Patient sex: F
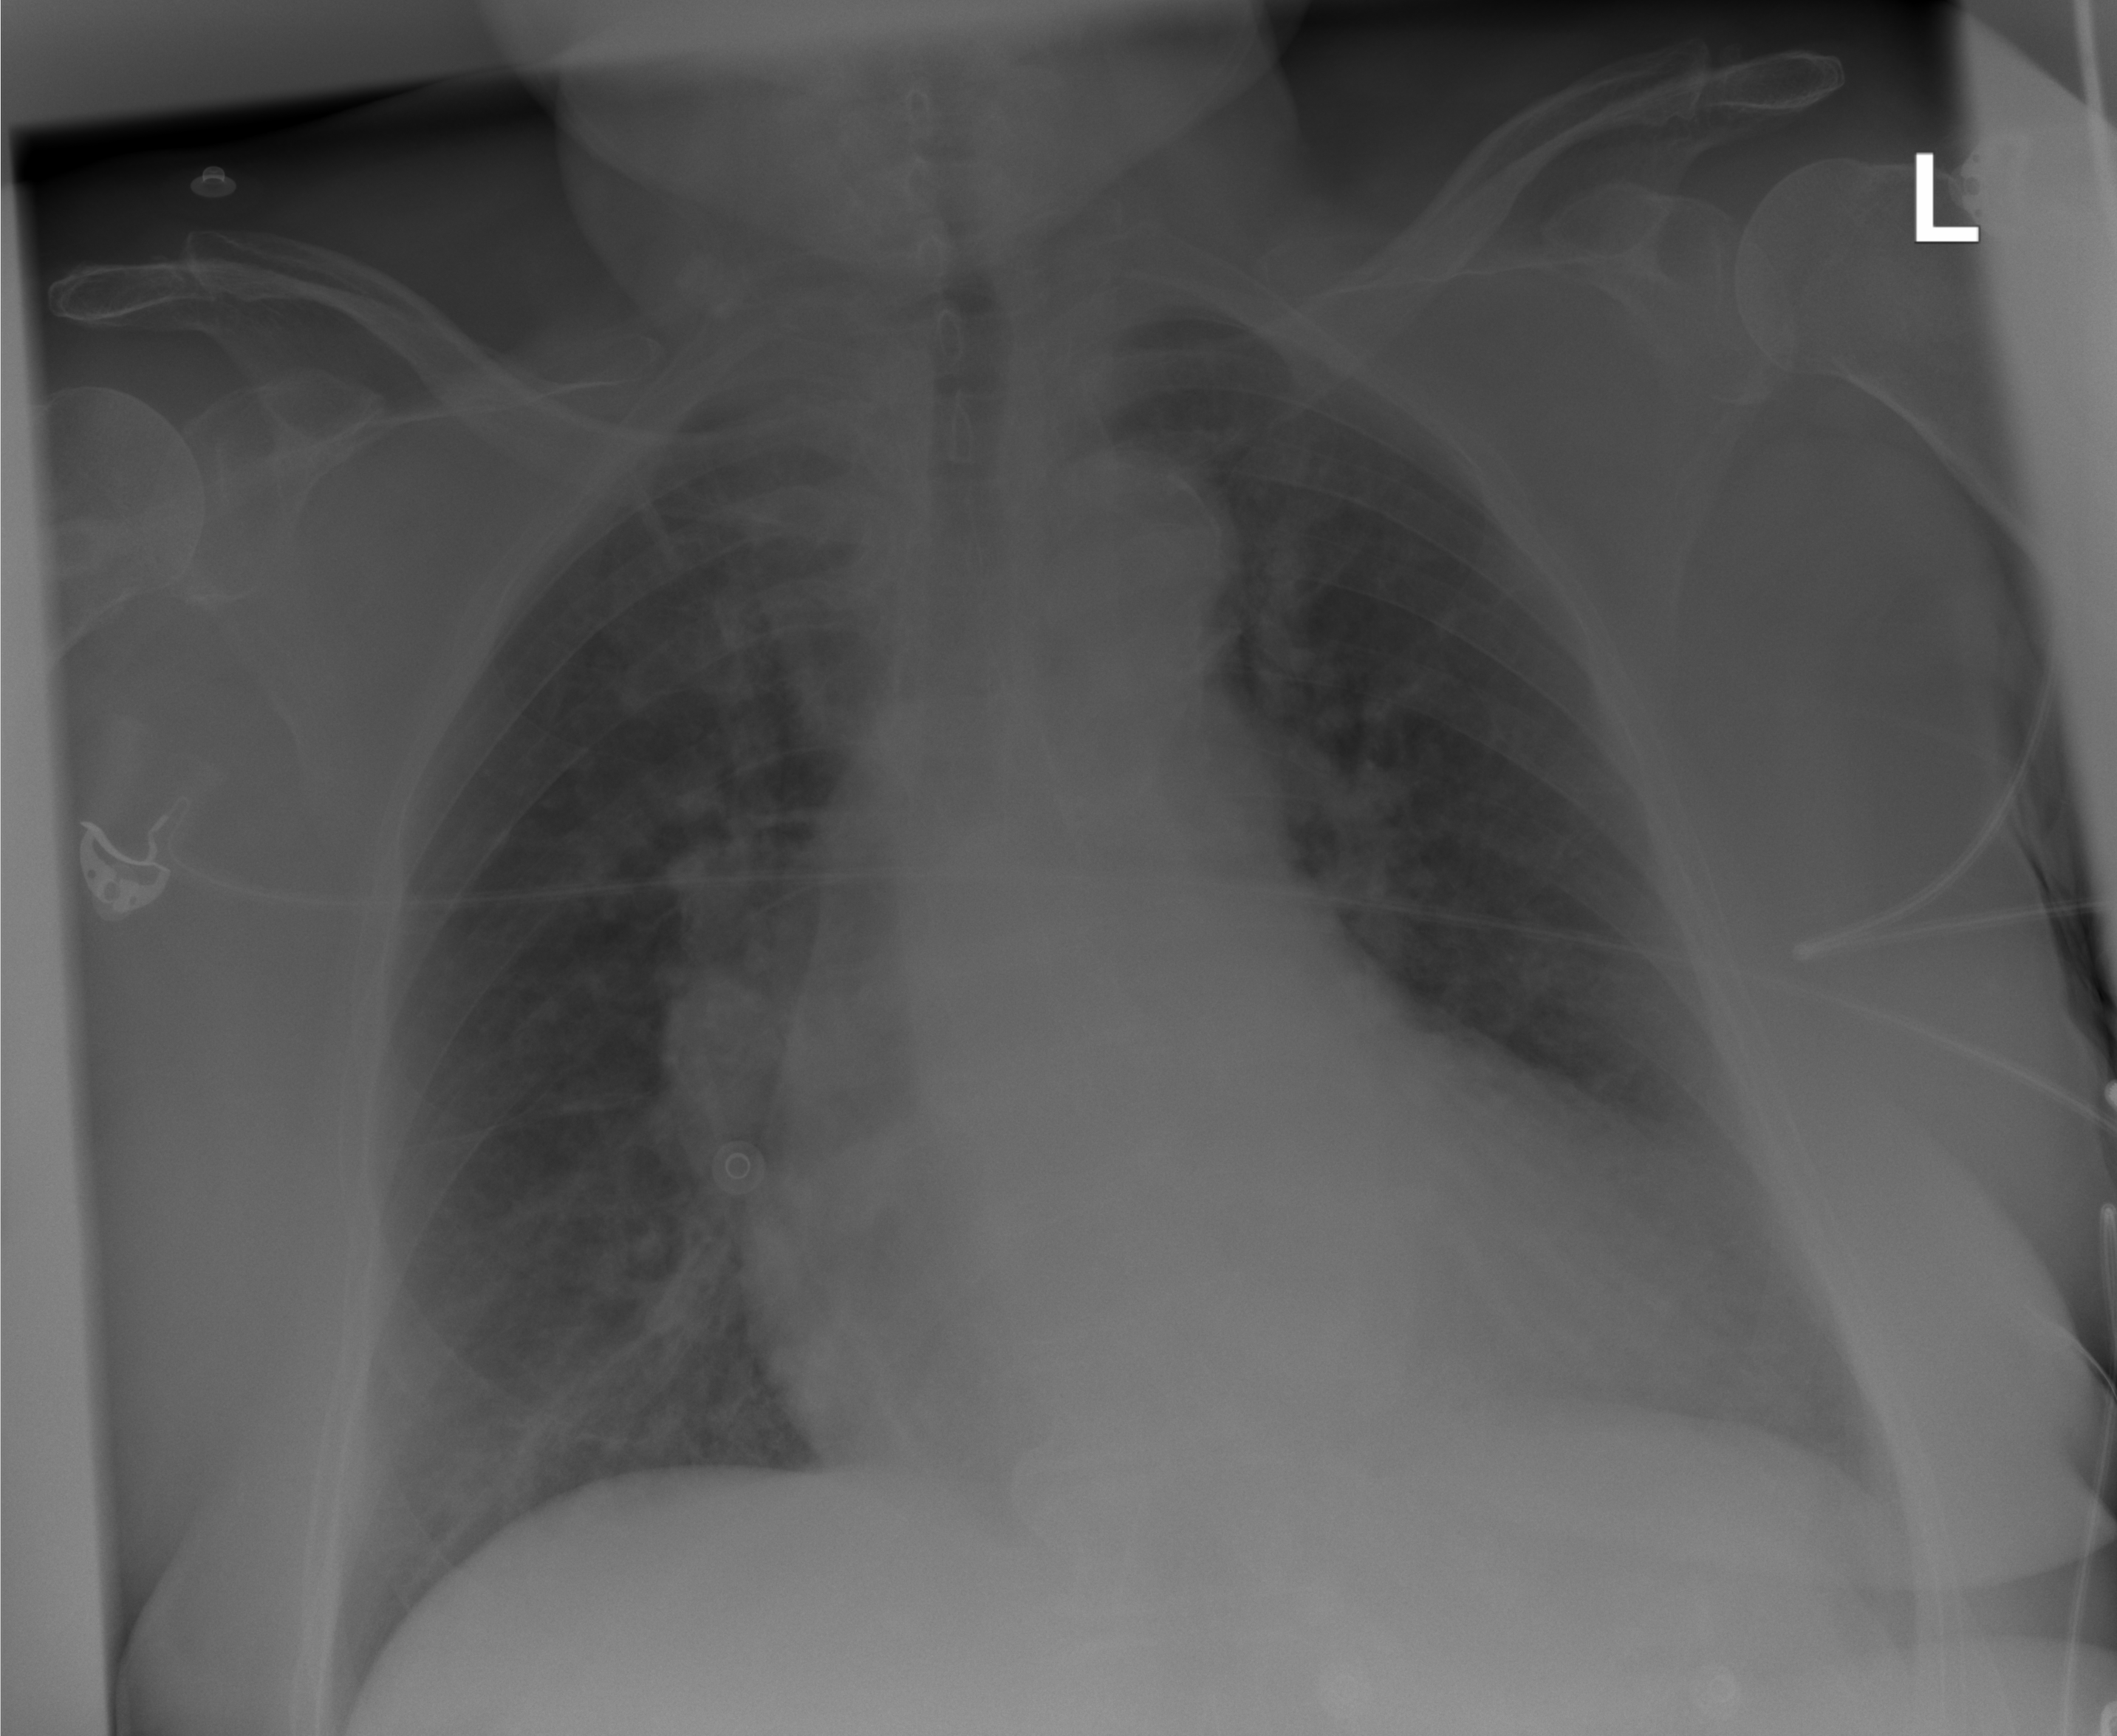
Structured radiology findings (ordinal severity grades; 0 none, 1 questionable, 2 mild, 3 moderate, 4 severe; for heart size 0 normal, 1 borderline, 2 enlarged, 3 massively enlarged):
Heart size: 2
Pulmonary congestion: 0
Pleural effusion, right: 0
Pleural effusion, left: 0
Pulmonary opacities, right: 2
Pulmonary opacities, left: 0
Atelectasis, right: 2
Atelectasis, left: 2